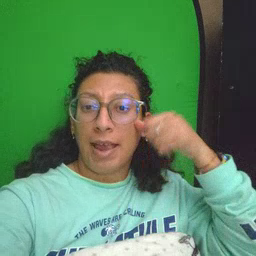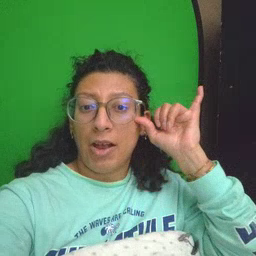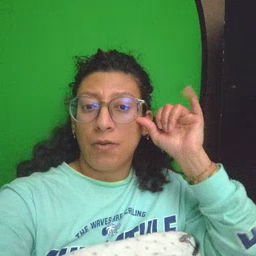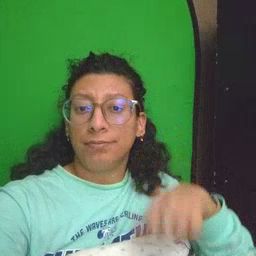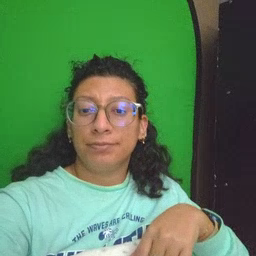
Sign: cow